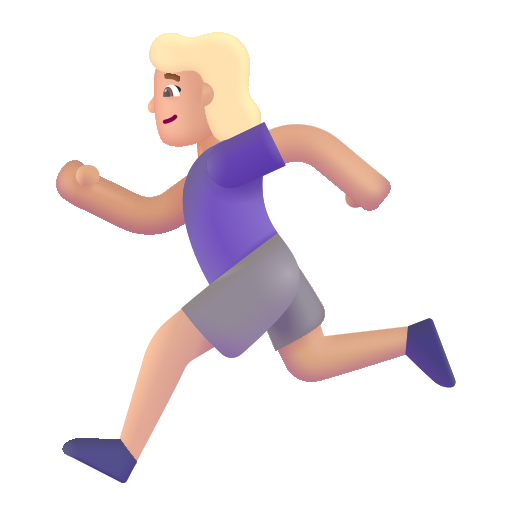
woman running color  light